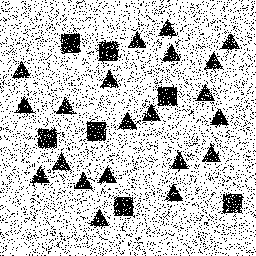
Squares: 7
Triangles: 21
Stars: 0
Total shapes: 28